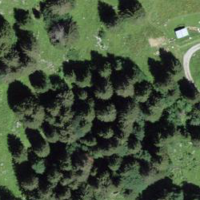
EUNIS habitat code: 44
Species observed at this site:
Astrantia major